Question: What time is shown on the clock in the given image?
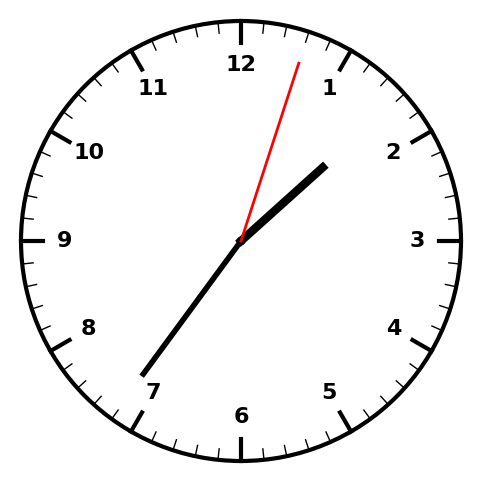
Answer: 01:36:03